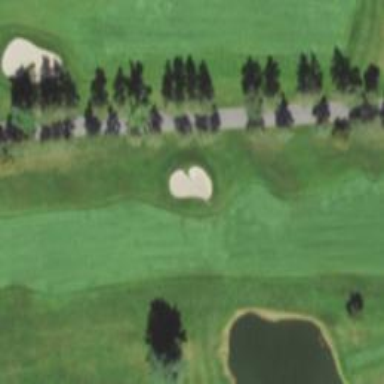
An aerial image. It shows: Golf hole.